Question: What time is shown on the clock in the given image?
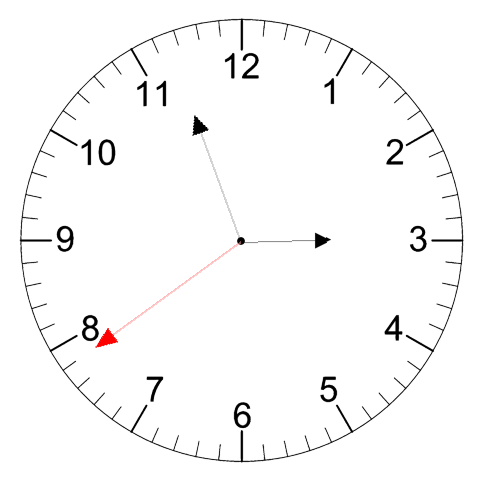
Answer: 02:56:39